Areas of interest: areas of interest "Business Office Building"
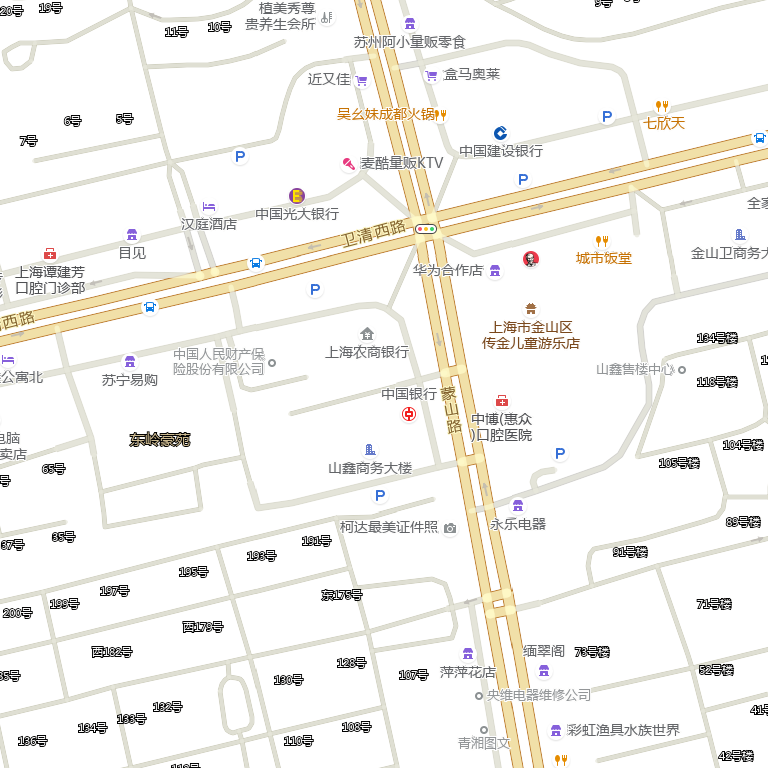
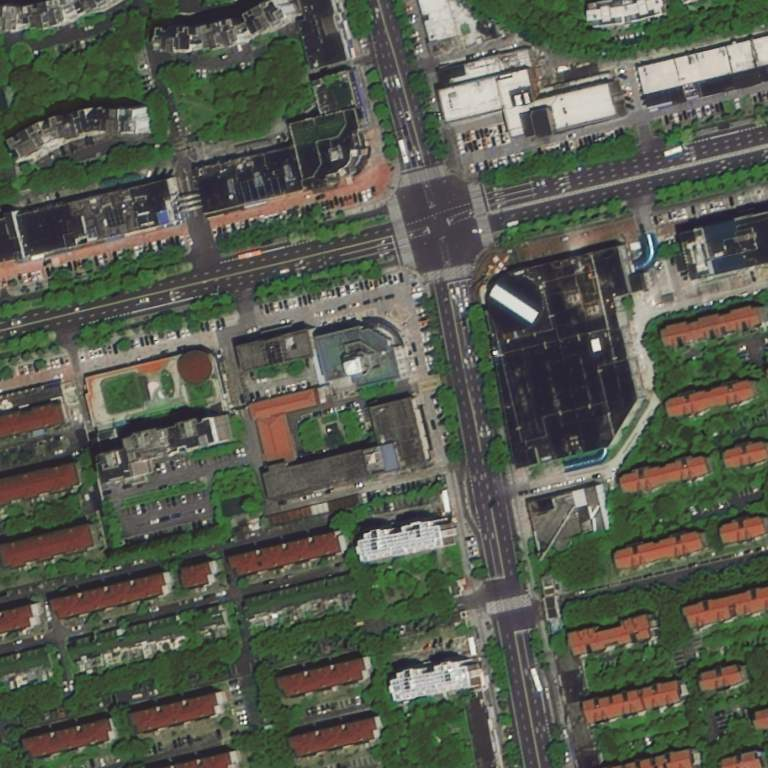